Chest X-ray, PA view. Patient: 44 years old, sex F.
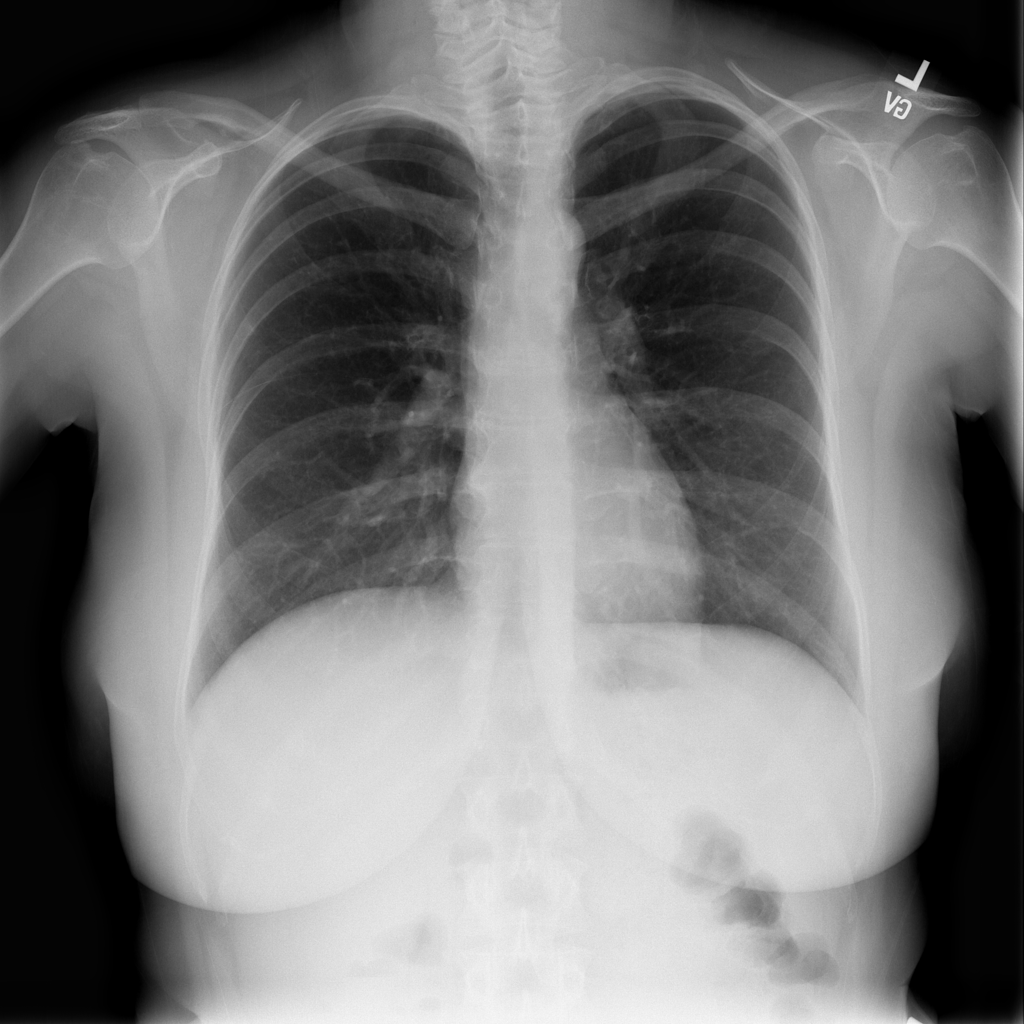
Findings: No Finding